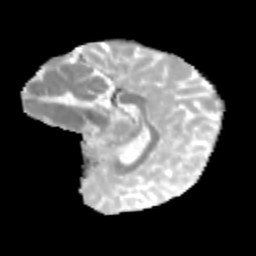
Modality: MD
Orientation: sagittal
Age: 12
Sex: female
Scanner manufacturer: siemens
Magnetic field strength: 3 T
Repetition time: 3.8 s
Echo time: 0.07 s